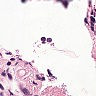
Metastatic tissue present: no